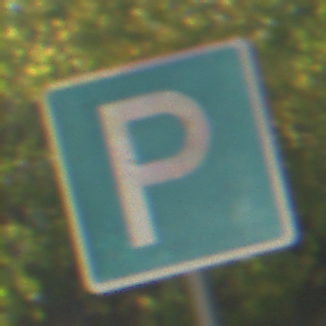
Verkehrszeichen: Parken
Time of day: MorningAfternoon
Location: Outdoor (Nature)
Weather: PartlyCloudy
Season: NotSpecified
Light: Natural